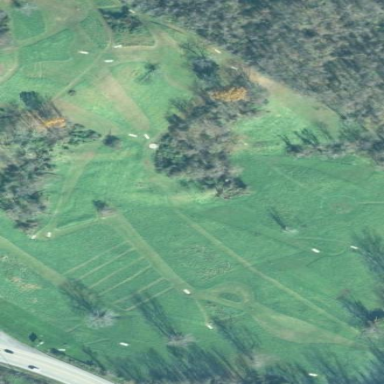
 perfect for leisurely sports activities."